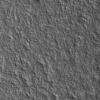
Label: not_dusty